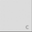
Piece: xx